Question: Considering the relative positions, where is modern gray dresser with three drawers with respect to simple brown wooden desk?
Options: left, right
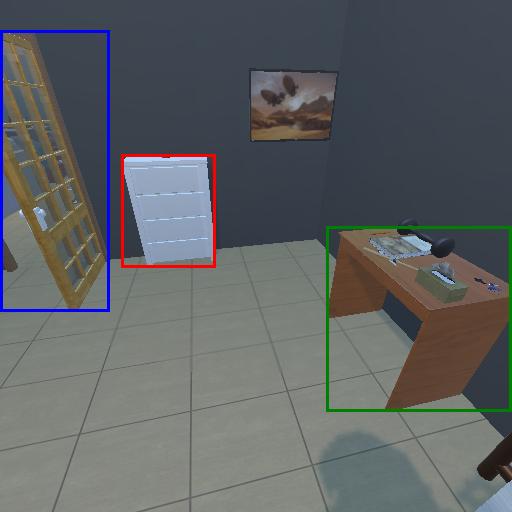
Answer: left